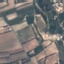
Land use / land cover: PermanentCrop